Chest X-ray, PA view. Patient: 68 years old, sex F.
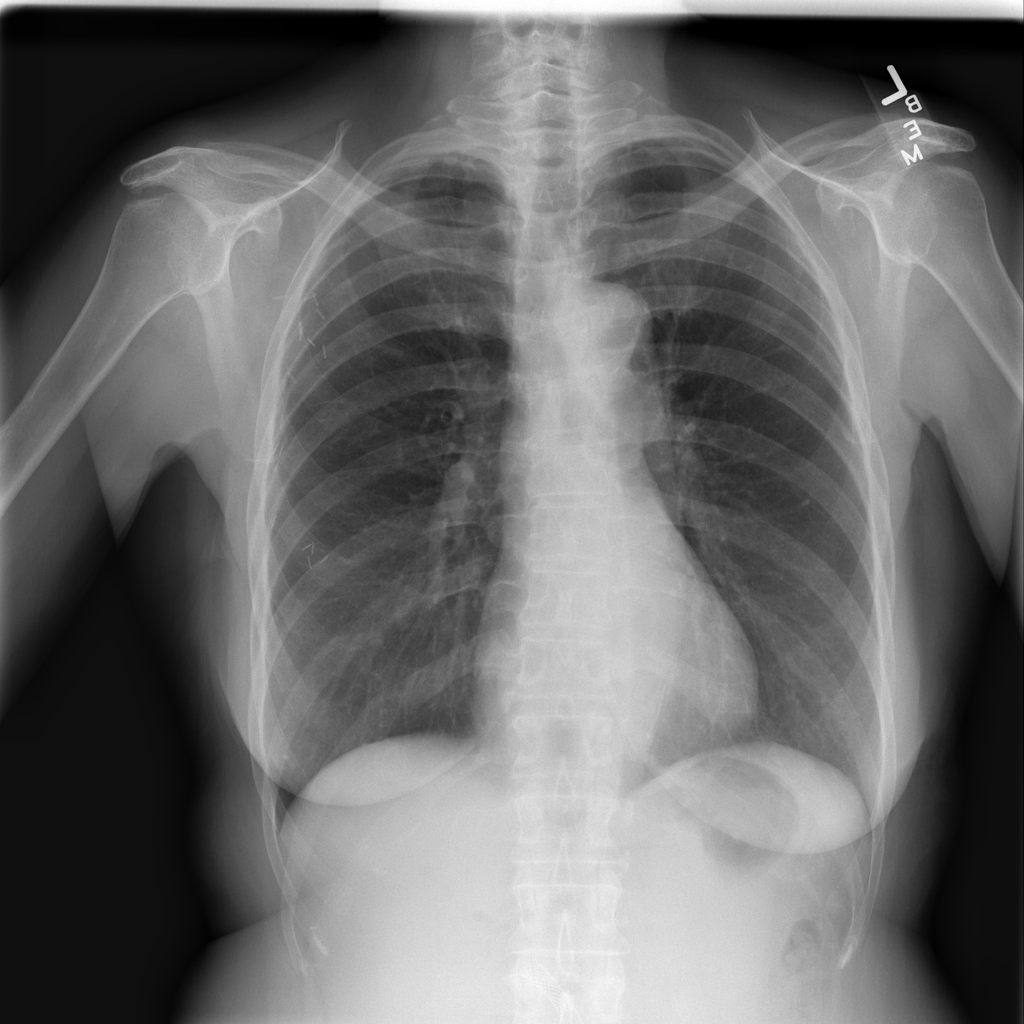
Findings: No Finding